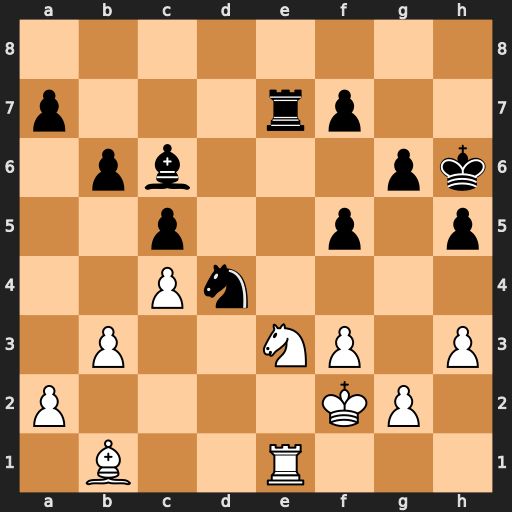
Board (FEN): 8/p3rp2/1pb3pk/2p2p1p/2Pn4/1P2NP1P/P4KP1/1B2R3
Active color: w
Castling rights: -
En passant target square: -
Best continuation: Ng4+ hxg4 Rxe7 gxh3 gxh3